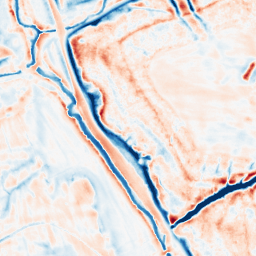
Category: edge_preserving
Decomposition family: bilateral
Decomposition parameters: d: 21
sigma_color: 75
sigma_space: 100
Upsampling method: bilinear
Upsampling parameters: scale: 2
Upsampling scale: 2